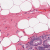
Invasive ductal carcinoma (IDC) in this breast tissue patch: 0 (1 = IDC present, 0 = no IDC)